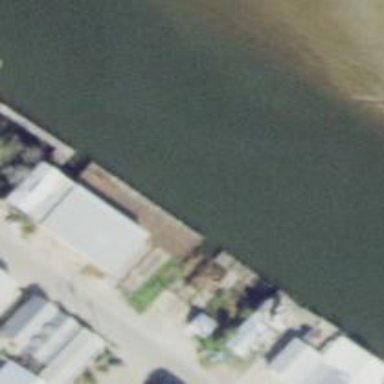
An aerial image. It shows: Man-made pier.